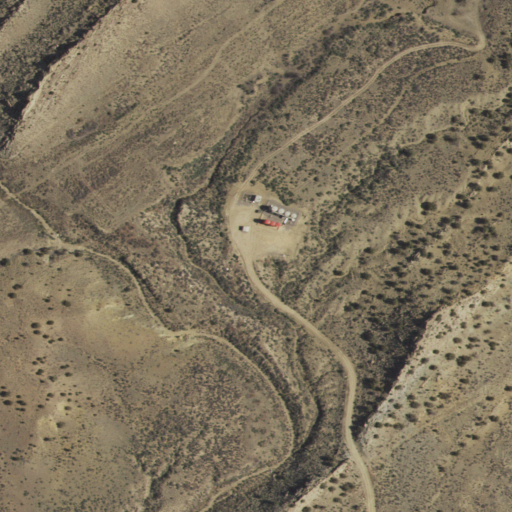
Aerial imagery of valley in New Mexico named Walker Canyon containing only shrub